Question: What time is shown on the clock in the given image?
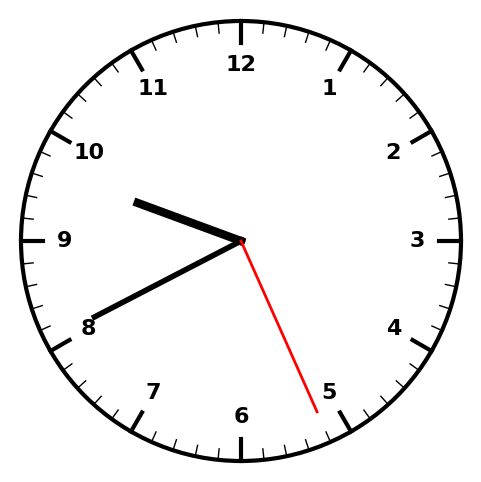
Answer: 09:40:26